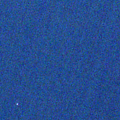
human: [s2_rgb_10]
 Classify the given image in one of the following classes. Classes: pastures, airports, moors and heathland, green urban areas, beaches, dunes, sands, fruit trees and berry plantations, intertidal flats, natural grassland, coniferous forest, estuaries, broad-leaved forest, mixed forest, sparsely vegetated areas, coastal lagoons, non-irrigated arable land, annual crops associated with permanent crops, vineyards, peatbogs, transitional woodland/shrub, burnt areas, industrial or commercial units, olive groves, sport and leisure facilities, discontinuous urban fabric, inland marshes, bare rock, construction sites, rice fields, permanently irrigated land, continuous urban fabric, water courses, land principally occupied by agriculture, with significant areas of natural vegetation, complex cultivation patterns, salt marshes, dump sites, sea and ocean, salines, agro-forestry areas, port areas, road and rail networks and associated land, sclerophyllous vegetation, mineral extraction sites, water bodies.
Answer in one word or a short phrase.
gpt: water bodies